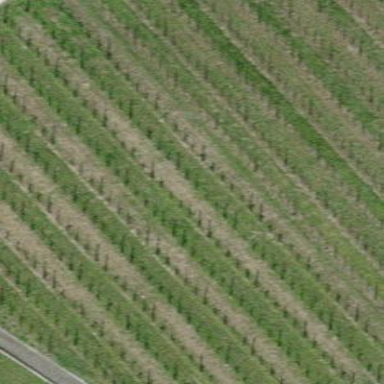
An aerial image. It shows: Vineyard growing grapes.